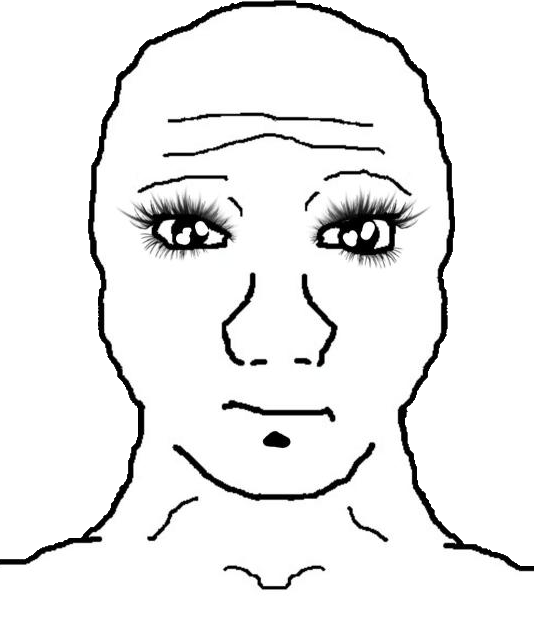
Label: 5_Front_Wojak